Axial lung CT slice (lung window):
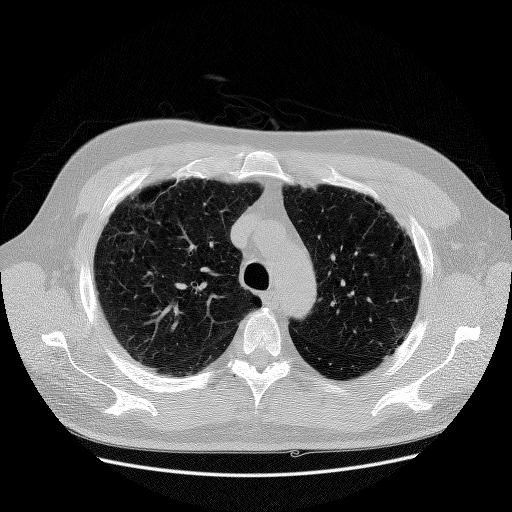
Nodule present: no